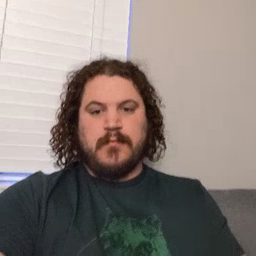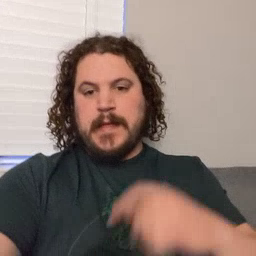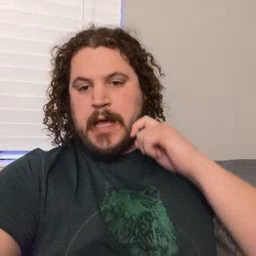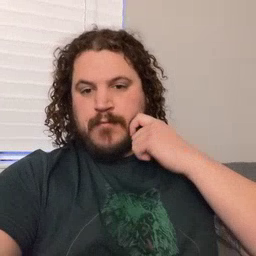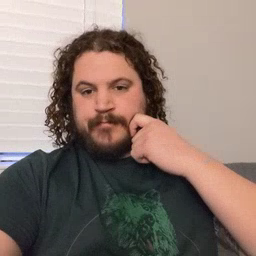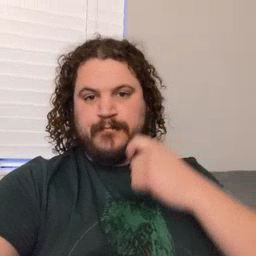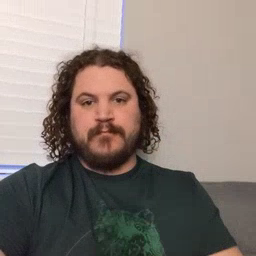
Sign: apple